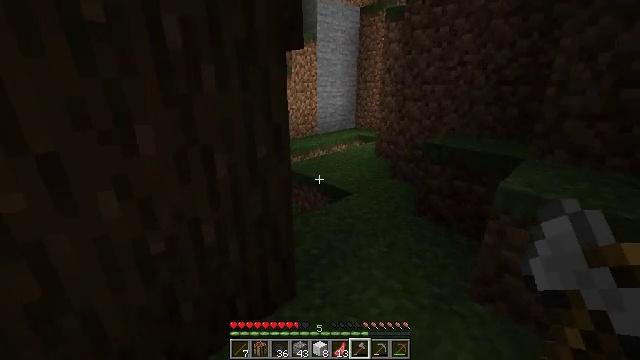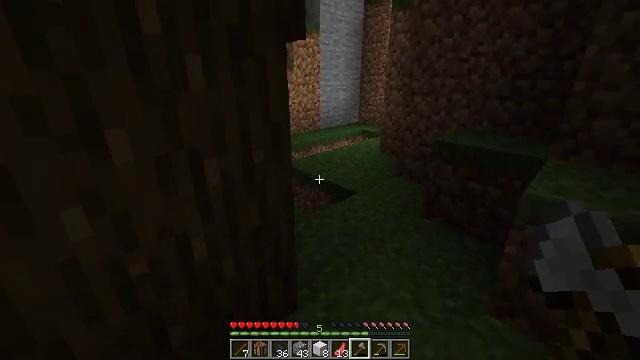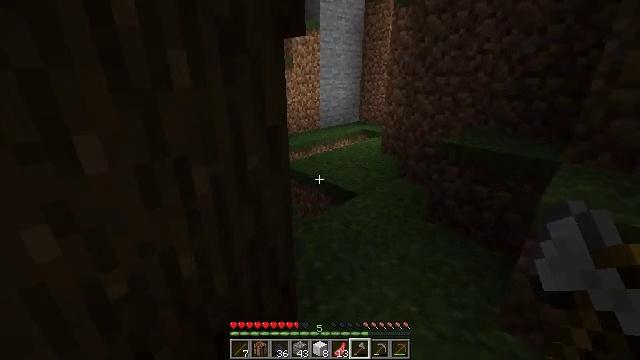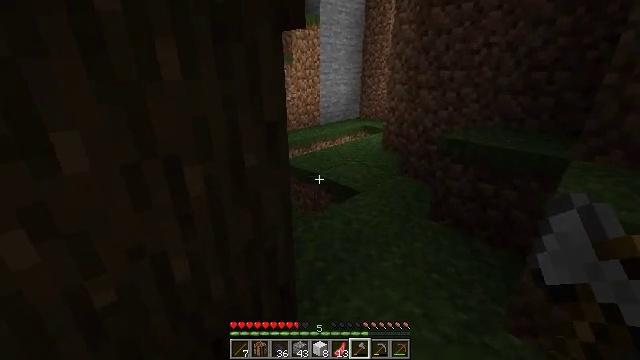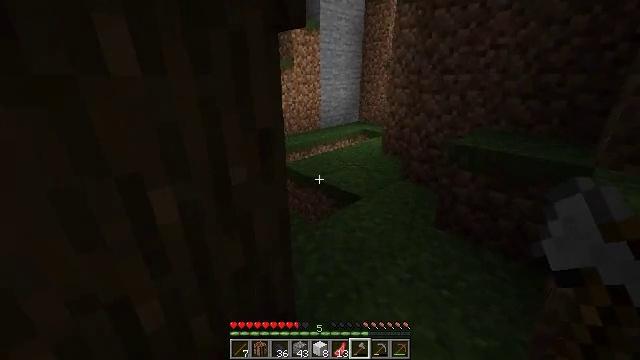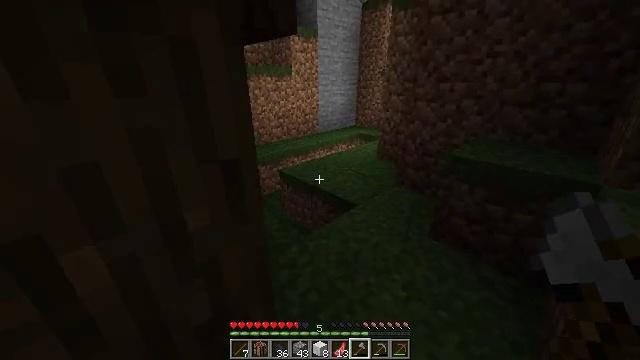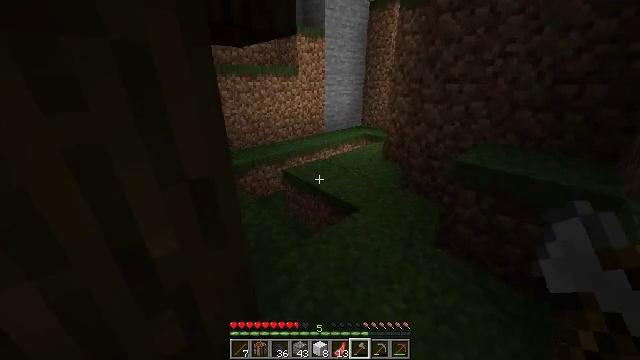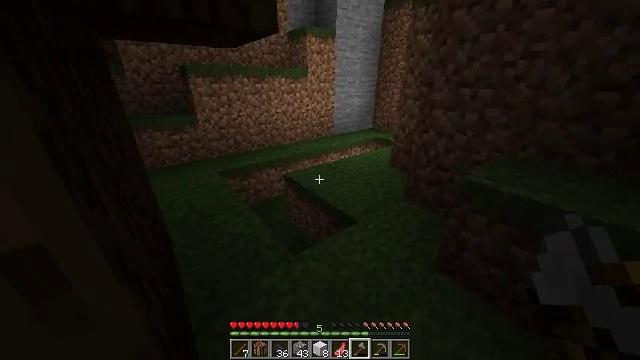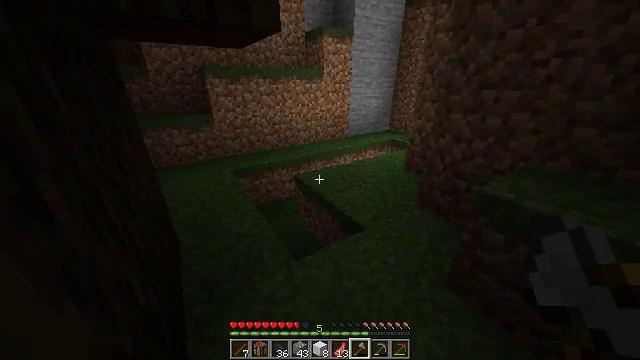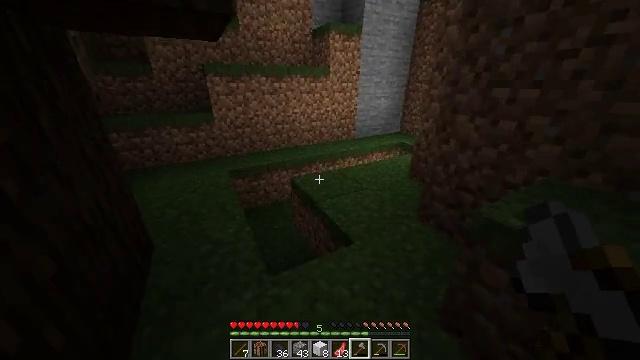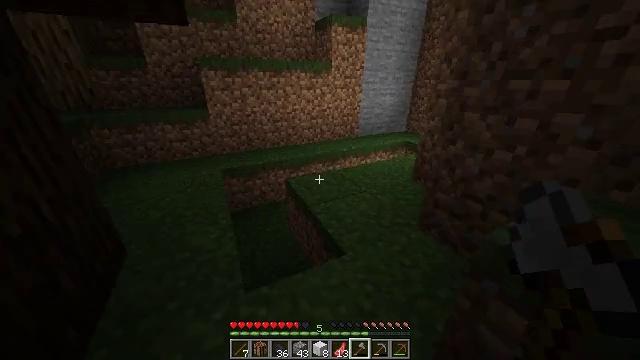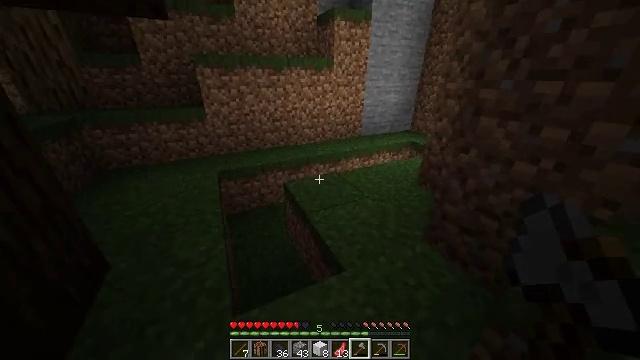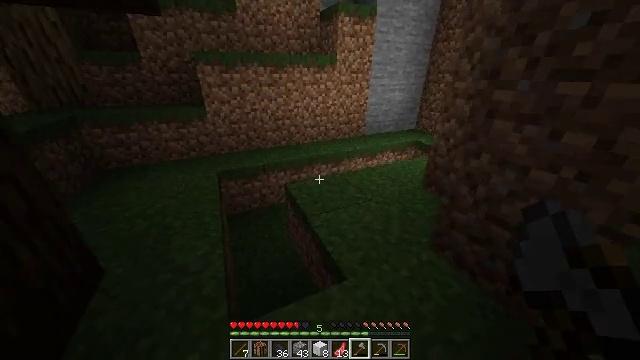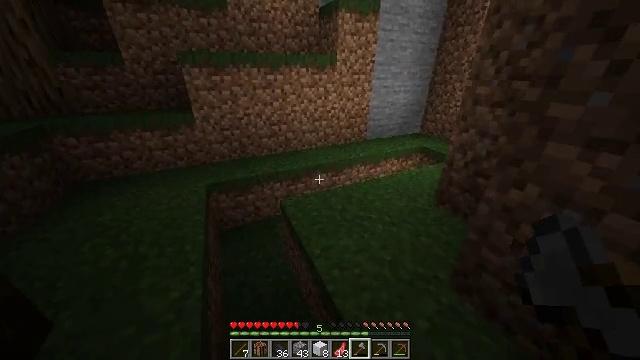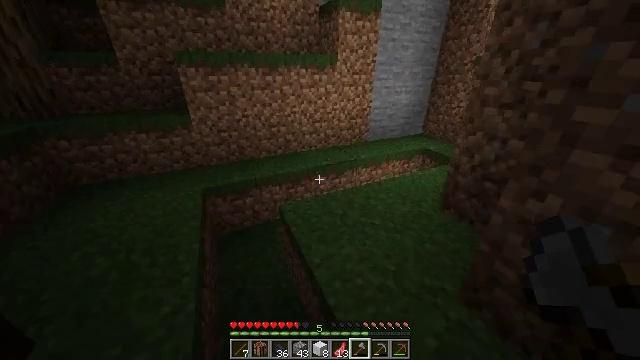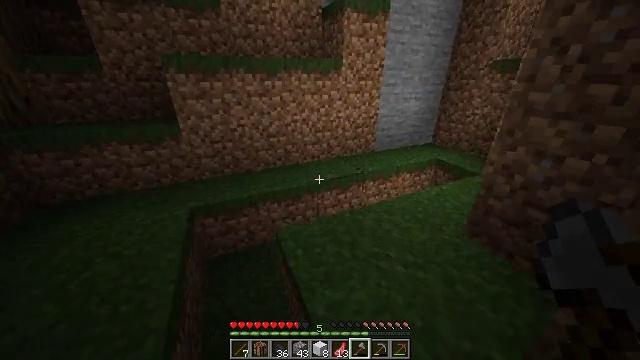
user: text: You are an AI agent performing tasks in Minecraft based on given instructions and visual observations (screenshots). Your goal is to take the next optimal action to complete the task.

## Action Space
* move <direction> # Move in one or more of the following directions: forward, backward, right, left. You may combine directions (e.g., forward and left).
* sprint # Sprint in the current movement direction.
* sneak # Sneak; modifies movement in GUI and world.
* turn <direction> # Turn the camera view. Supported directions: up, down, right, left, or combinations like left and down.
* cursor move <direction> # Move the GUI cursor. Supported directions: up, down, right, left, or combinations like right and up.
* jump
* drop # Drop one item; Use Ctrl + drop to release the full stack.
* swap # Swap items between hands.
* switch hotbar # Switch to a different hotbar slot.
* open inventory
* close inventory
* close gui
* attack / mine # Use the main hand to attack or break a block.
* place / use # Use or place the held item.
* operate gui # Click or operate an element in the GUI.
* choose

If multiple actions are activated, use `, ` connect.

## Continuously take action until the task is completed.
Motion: motion action
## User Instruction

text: Mine tall grass from the ground.
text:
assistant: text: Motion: move forward, turn down
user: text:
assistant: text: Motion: no_op
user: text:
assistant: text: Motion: move forward
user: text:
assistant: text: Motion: move forward
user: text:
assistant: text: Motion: move forward and move right
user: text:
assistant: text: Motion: move forward and move right, turn left
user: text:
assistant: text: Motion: move forward and move right, turn left
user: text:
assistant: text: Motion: move forward and move right, turn left
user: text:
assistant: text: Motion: move forward and move right, turn left
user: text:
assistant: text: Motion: move forward, turn left
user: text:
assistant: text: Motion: move forward
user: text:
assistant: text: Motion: move forward
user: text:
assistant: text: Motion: move forward
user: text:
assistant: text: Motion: move forward
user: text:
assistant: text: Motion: move forward, turn up
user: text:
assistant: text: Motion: move forward, turn left and up
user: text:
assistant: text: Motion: move forward, turn left and up
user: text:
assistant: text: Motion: turn left and up
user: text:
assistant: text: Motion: no_op
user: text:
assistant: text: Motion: no_op
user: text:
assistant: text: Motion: move forward
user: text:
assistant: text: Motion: move forward, turn right and down
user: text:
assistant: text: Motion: move forward, turn right and down
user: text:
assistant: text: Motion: move forward, turn right and down
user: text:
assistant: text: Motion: move forward, turn right and down
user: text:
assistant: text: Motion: turn right and down
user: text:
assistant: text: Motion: turn right and down
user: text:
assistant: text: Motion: turn right and up
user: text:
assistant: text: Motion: turn up
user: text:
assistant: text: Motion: turn up